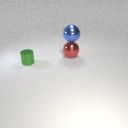
large red metal sphere behind small green metal cylinder